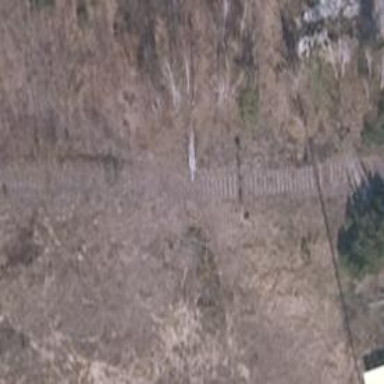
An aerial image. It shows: Disused railway spur service.